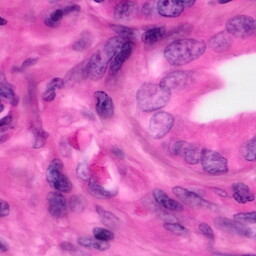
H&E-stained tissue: Pancreatic